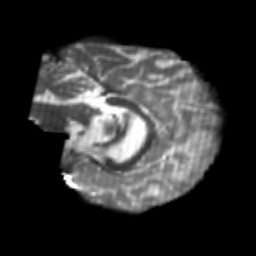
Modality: T2w
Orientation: sagittal
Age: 23
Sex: female
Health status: healthy
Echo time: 0.074 s